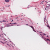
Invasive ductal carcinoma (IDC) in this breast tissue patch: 0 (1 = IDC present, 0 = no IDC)